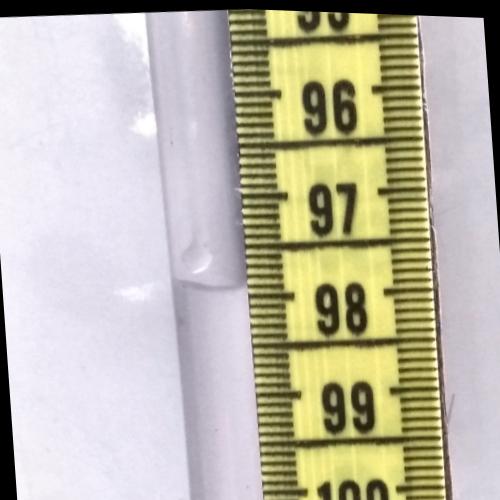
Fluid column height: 97.9 cm